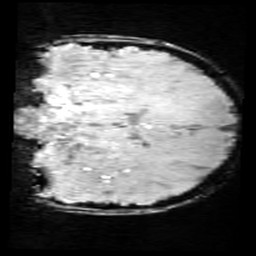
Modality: SWI
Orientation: coronal
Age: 10
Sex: female
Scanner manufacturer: siemens
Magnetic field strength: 3 T
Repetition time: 0.027 s
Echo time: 0.02 s